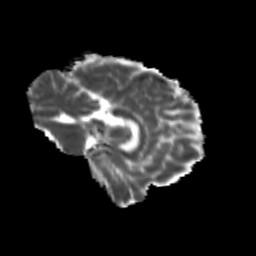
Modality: MD
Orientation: sagittal
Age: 24
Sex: female
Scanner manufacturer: siemens
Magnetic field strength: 3 T
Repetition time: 3.5 s
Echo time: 0.104 s